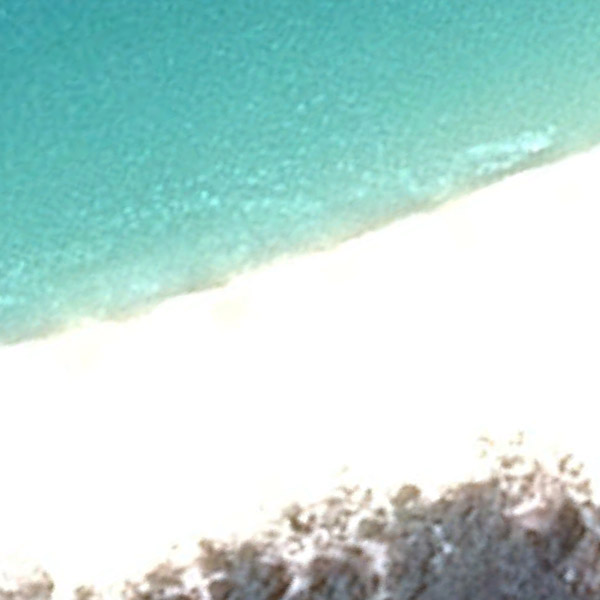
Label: Beach